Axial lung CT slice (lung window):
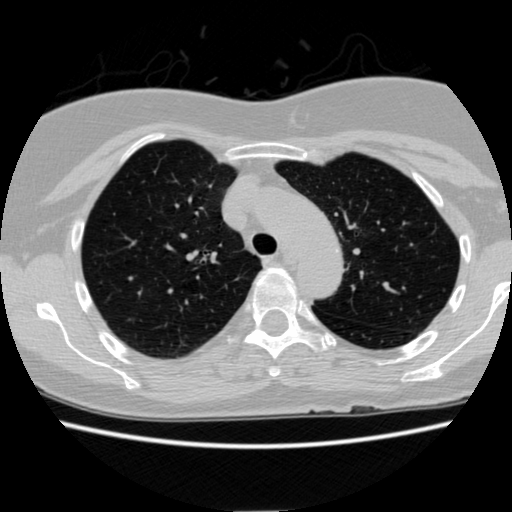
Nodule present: no